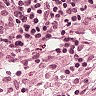
Metastatic tissue present: no